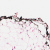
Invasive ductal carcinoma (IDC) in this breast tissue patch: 0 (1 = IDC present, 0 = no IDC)